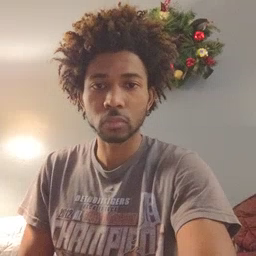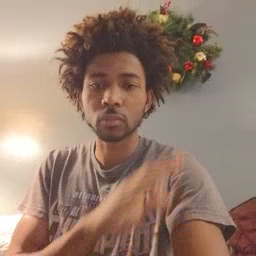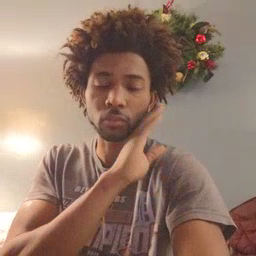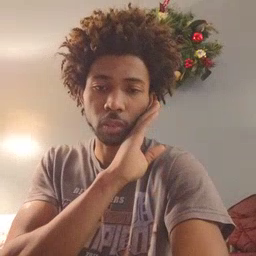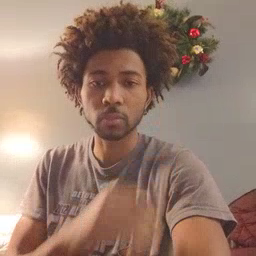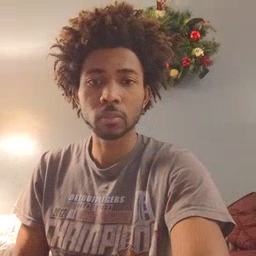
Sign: bed